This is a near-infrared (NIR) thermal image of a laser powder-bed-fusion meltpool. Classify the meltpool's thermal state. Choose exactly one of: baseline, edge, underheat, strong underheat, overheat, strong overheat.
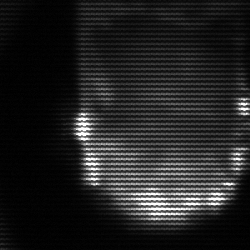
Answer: baseline